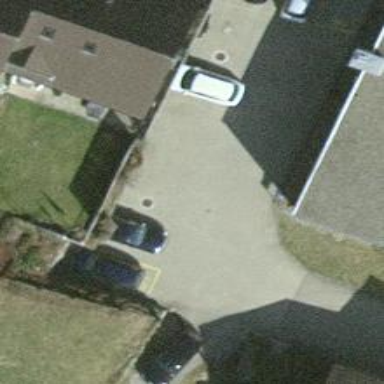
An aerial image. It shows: Driveway made of paving stones.